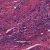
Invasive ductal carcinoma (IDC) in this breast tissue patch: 1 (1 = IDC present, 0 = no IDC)